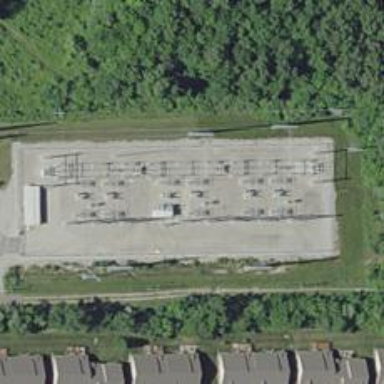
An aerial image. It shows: Switch for power supply.